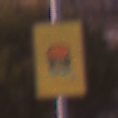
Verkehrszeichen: FahrzeugeMitWassergefaehrdenderLadungOhnePfeilsymbol
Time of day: Dawn
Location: Outdoor (Nature)
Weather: PartlyCloudy
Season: NotSpecified
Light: Natural